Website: crate-barrel
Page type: gifting
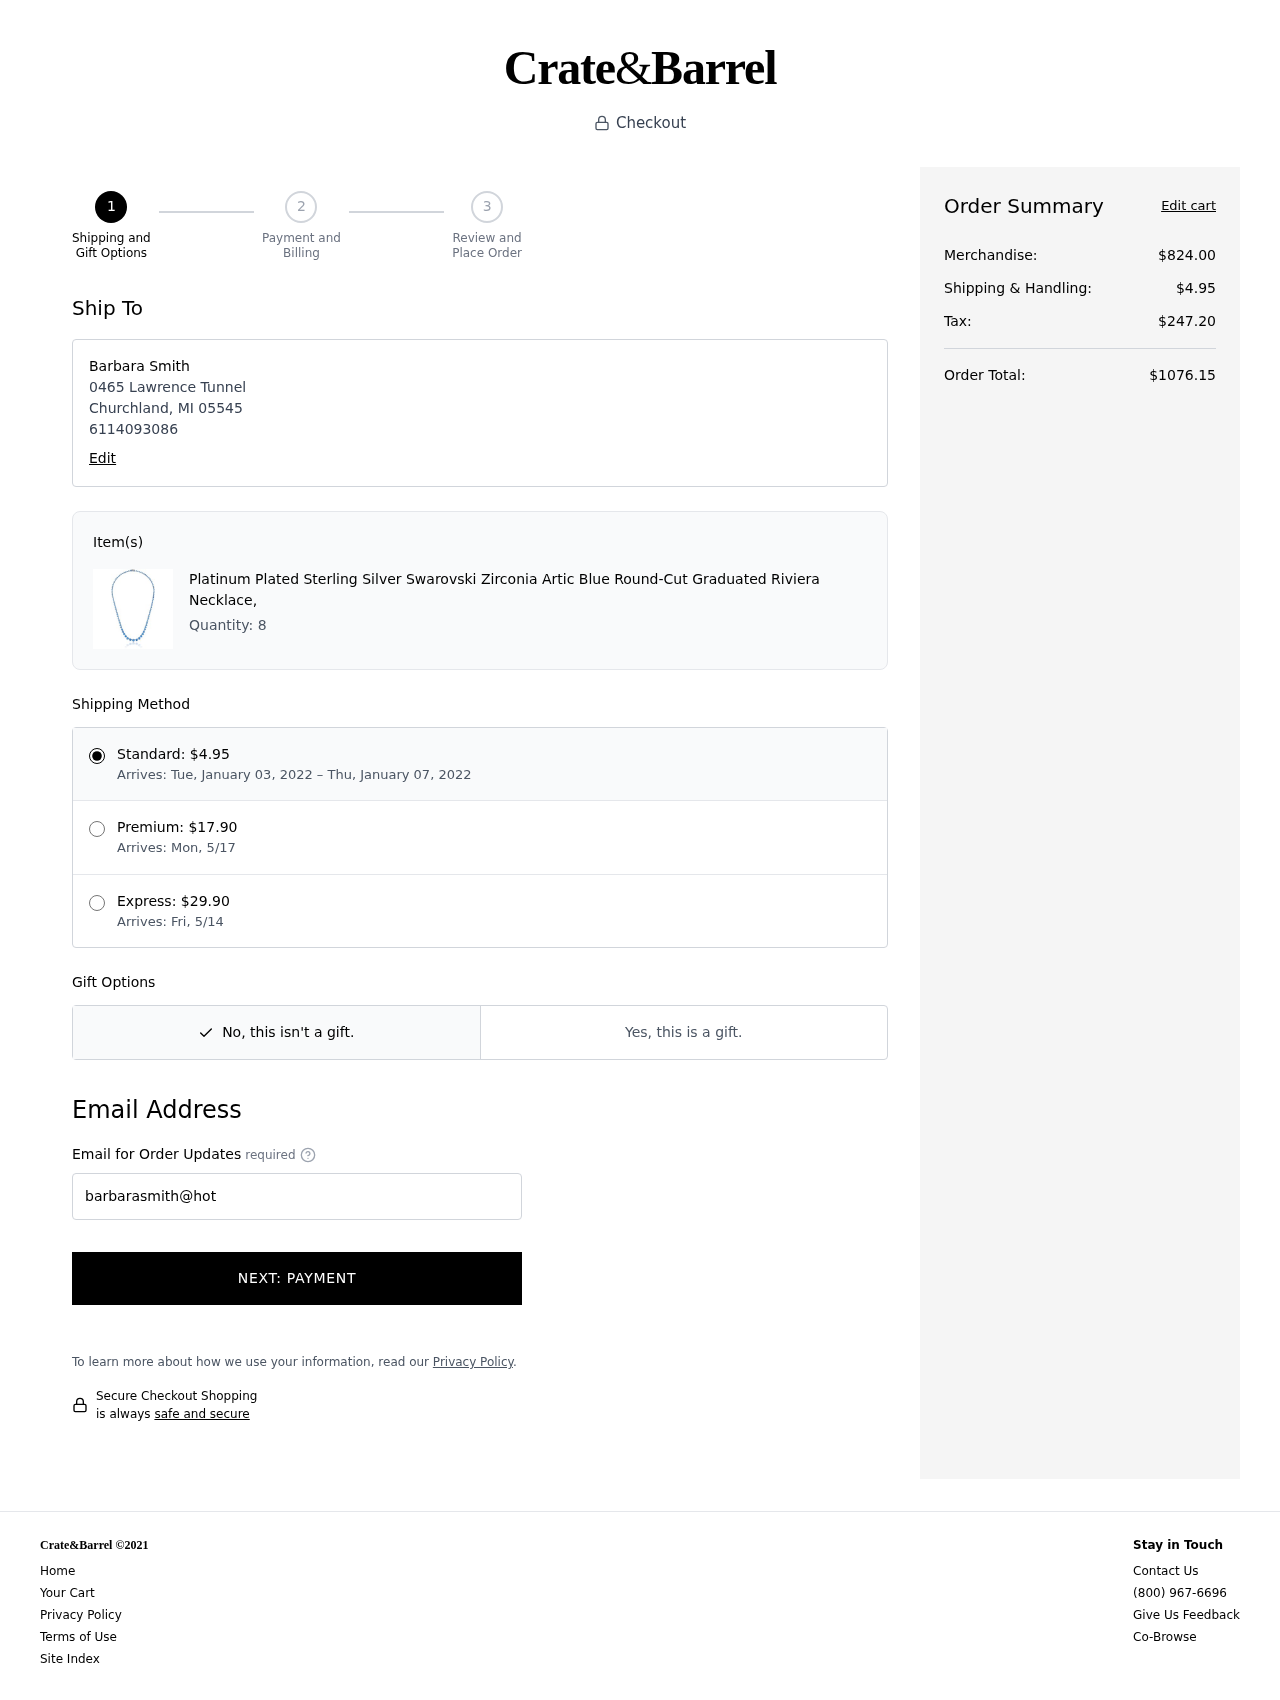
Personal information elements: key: PII_CITY
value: Churchland
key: PII_FULLNAME
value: Barbara Smith
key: PII_PHONE
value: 6114093086
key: PII_POSTCODE
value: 05545
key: PII_STATE_ABBR
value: MI
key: PII_STREET
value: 0465 Lawrence Tunnel
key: PII_EMAIL
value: barbarasmith@hotmail.com
Product elements: key: PRODUCT1_NAME
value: Platinum Plated Sterling Silver Swarovski Zirconia Artic Blue Round-Cut Graduated Riviera Necklace,
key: PRODUCT1_QUANTITY
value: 8
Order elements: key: ORDER_SHIPPING_DATE
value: January 03, 2022
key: ORDER_DELIVERY_DATE
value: January 07, 2022
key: ORDER_SUBTOTAL
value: $824.00
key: ORDER_SHIPPING_COST
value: $4.95
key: ORDER_TAX
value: $247.20
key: ORDER_TOTAL
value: $1076.15